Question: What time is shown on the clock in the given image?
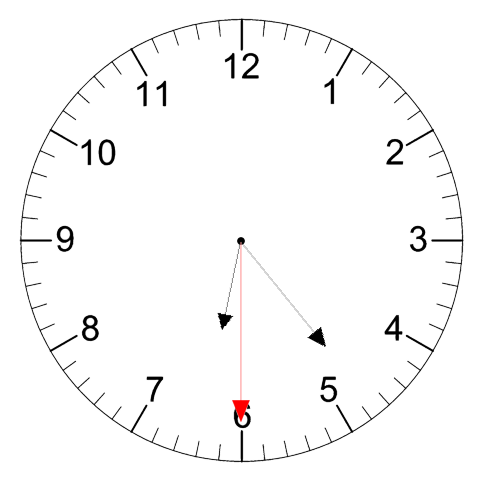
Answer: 06:23:30